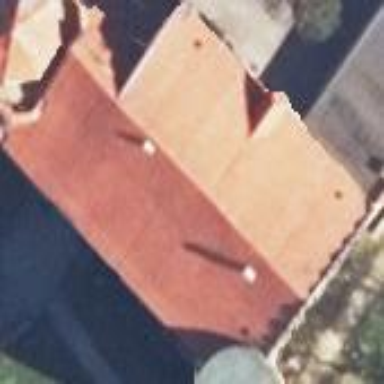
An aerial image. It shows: Building with gabled roof made of roof tiles.